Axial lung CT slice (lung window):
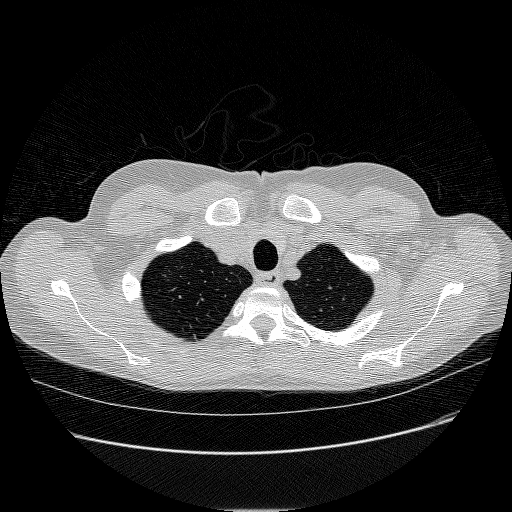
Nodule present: no